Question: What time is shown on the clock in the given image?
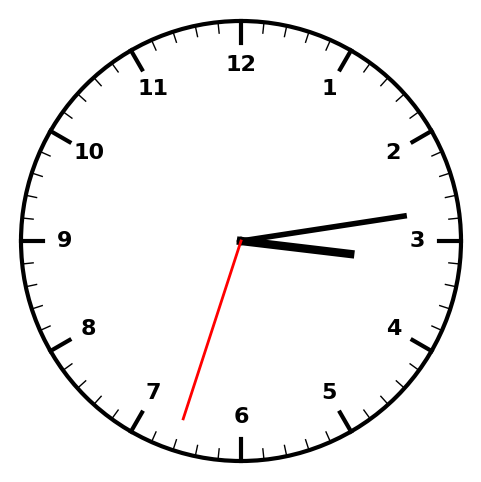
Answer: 03:13:33